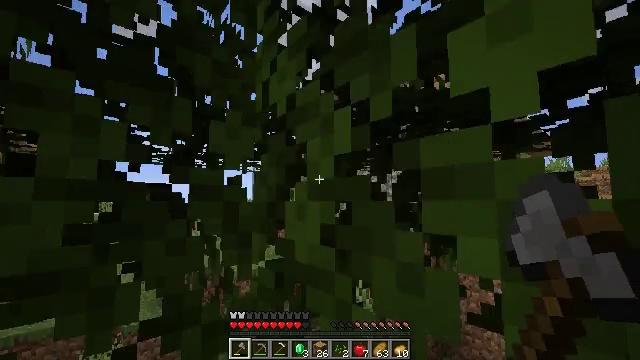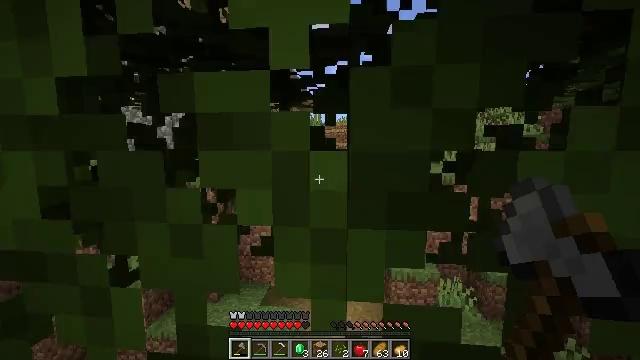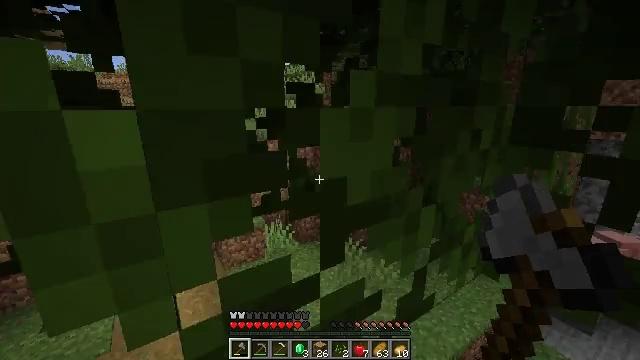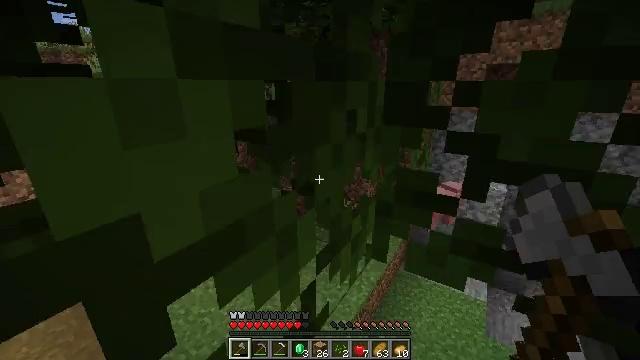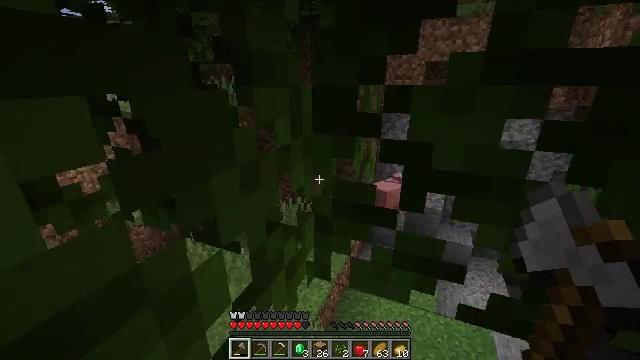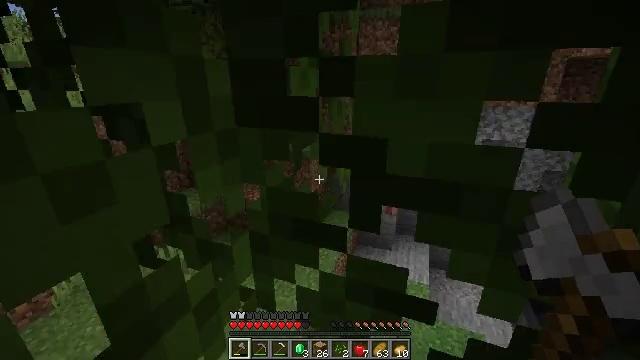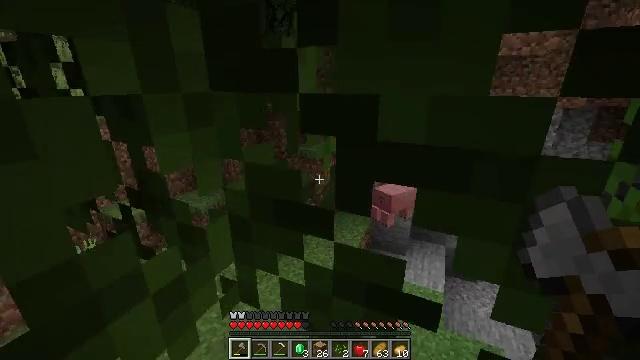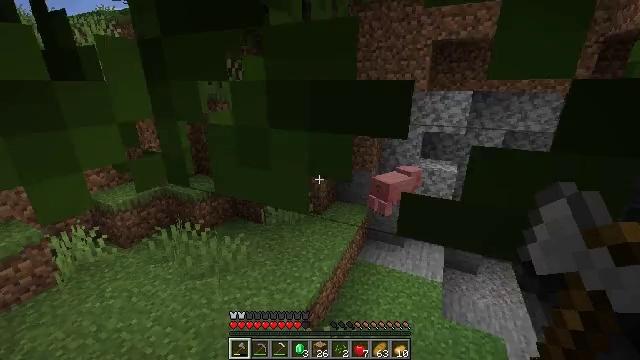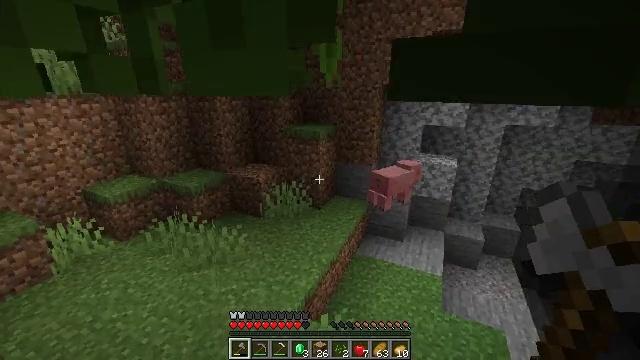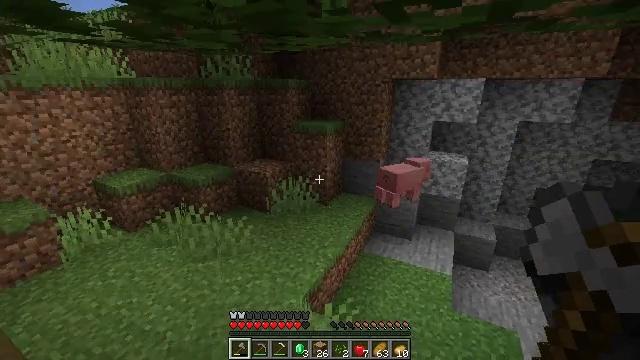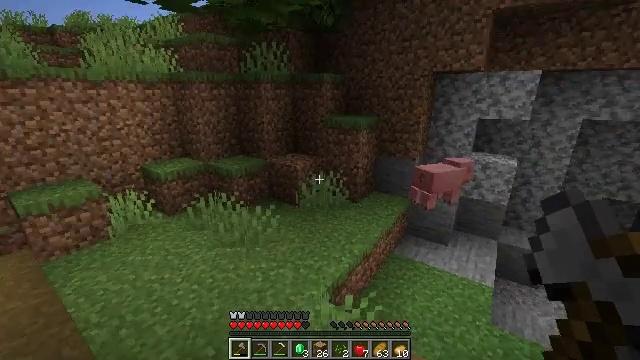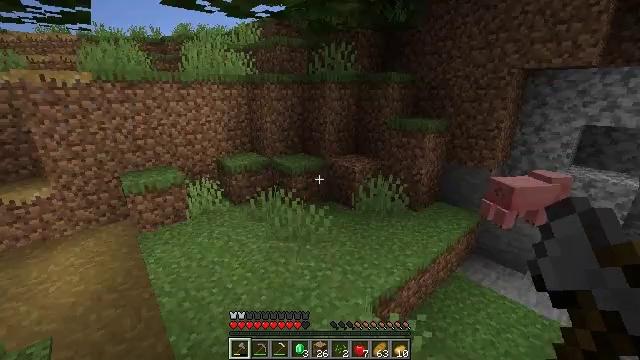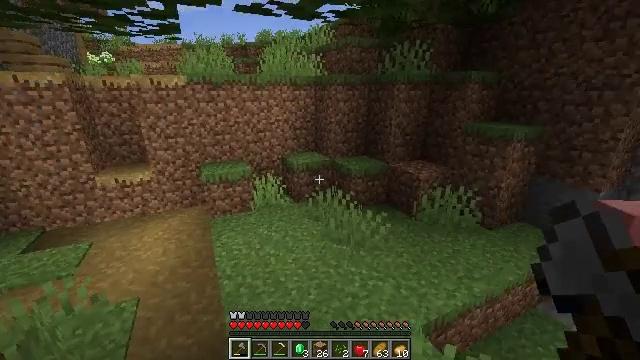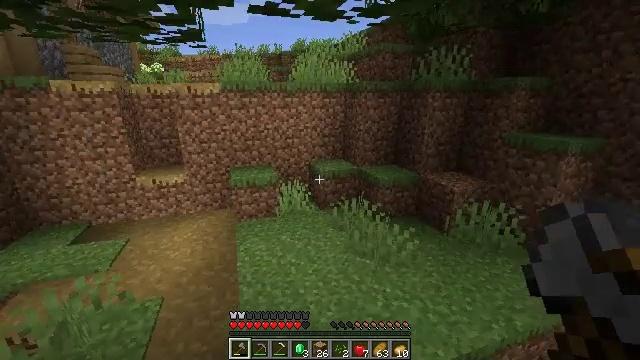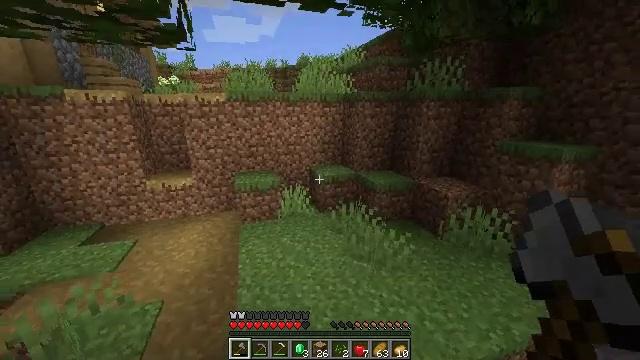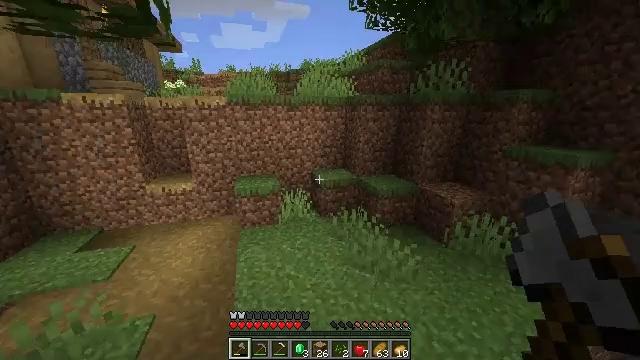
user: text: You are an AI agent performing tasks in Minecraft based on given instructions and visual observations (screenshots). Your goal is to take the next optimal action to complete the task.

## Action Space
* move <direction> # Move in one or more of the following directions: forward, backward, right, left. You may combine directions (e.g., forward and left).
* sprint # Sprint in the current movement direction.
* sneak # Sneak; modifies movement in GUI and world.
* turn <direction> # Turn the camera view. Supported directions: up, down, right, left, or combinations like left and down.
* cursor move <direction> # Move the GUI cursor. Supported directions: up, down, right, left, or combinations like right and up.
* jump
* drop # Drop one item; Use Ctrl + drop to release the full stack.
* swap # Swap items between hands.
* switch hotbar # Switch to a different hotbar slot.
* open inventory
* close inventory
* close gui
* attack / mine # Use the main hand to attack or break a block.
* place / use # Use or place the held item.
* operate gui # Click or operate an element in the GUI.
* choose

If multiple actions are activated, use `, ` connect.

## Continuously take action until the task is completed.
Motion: motion action
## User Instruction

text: Attack the grass path to restore it to dirt.
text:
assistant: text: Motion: move forward, turn right and down
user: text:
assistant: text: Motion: move forward and move right, turn right and down
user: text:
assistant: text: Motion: move forward and move right, turn right and down
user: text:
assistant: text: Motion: move forward and move right, turn right
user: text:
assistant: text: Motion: move forward and move right, turn right
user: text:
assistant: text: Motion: move forward and move right, turn left
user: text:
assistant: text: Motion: move forward and move right
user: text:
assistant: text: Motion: move forward and move right
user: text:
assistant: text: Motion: move forward and move right, turn left
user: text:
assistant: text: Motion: move forward and move right, turn left and up
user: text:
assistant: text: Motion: move forward, turn left
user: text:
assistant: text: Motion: move forward, sprint, turn left
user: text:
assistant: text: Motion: move forward, sprint, turn left and up
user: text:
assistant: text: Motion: move forward, sprint
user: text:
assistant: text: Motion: move forward, sprint
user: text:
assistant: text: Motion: move forward, sprint, turn left
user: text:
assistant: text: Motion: move forward, sprint, turn left and up
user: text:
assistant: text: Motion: move forward, sprint, turn left and up
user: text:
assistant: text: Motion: move forward, sprint, turn left and up
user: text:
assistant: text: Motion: move forward, sprint, turn left
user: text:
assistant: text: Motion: move forward, sprint, turn left
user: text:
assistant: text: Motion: move forward, sprint, turn left
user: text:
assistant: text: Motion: move forward, sprint, turn left and up
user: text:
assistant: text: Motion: move forward, sprint, turn left
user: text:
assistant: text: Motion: move forward, sprint, turn left
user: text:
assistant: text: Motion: move forward, sprint, turn left and up
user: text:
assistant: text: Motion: move forward, sprint, turn left
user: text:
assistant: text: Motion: move forward, sprint
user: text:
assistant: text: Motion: move forward, sprint
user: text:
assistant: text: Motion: move forward, sprint